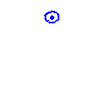
Particle: proton